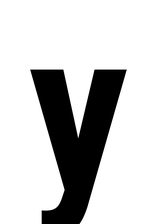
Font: Roboto_Condensed_Bold